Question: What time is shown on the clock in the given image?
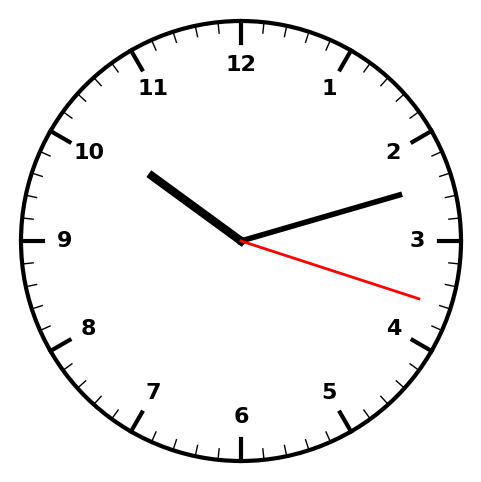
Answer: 10:12:18